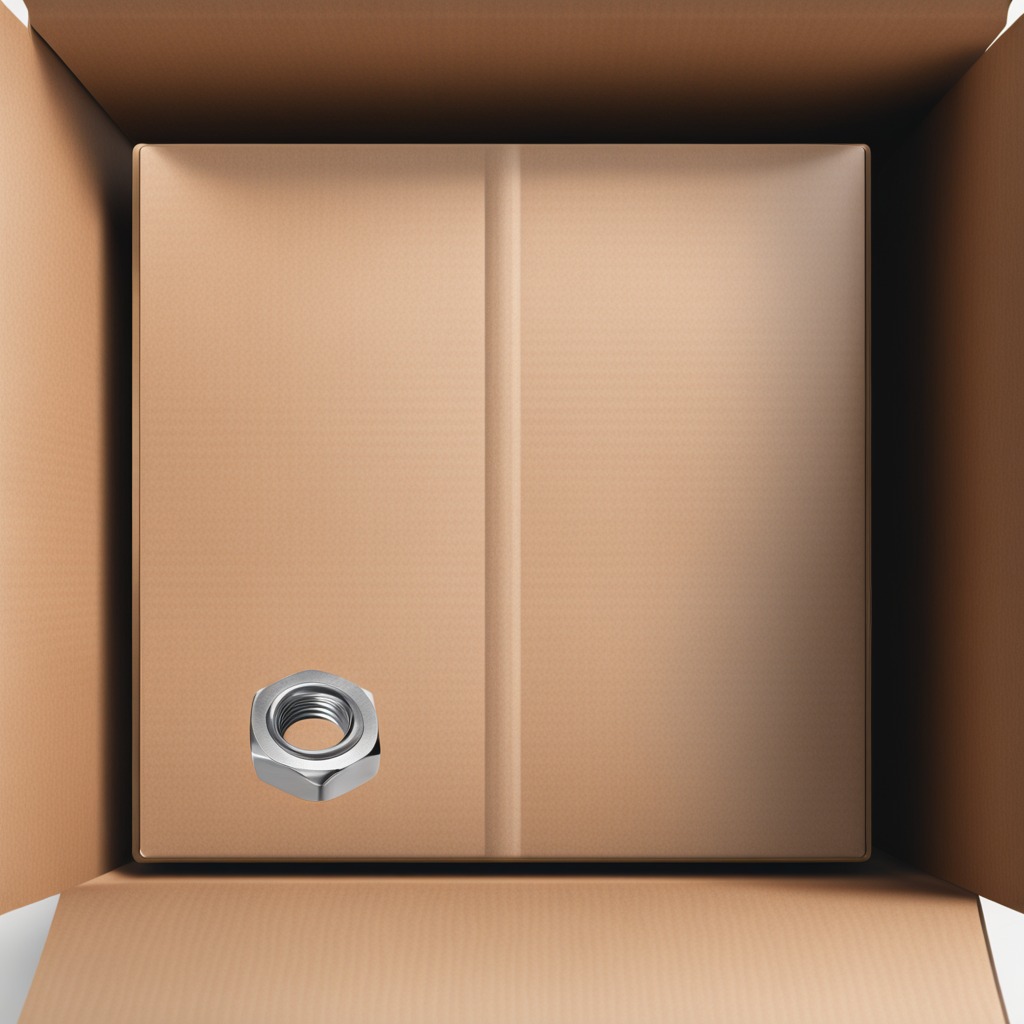
A metal nut is lying on a cardboard box surface in an outdoor workshop during daytime bright natural light soft shadows slightly creased but